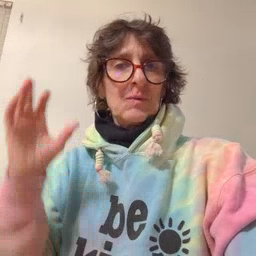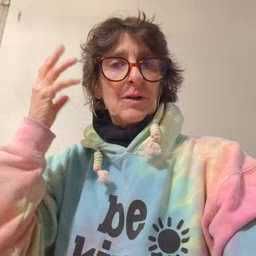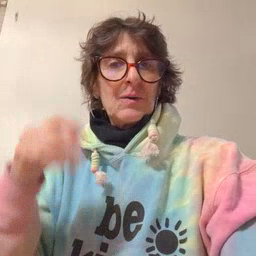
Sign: radio